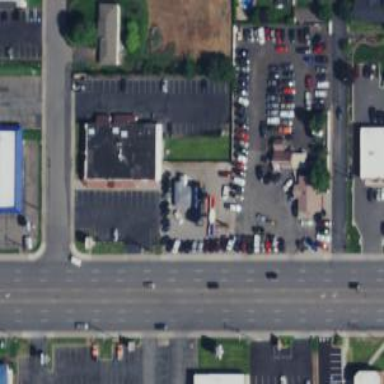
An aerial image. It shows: Shop that sells cars.